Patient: sex M, age 85
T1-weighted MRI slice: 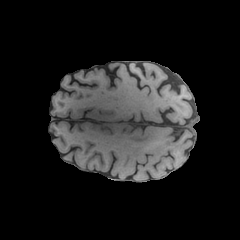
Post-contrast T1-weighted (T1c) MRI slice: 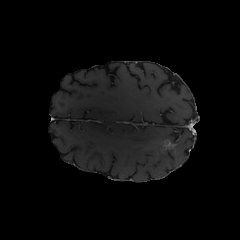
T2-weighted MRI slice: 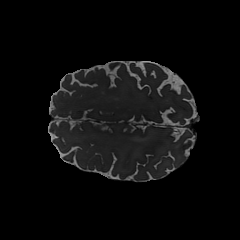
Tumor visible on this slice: yes
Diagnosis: Glioblastoma, IDH-wildtype
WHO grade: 4